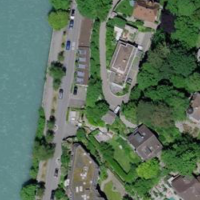
EUNIS habitat code: 54
Species observed at this site:
Rhamnus cathartica
Symphoricarpos albus